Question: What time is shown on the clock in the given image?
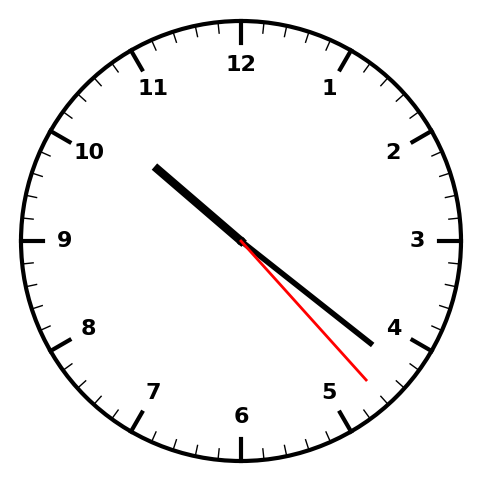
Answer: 10:21:23